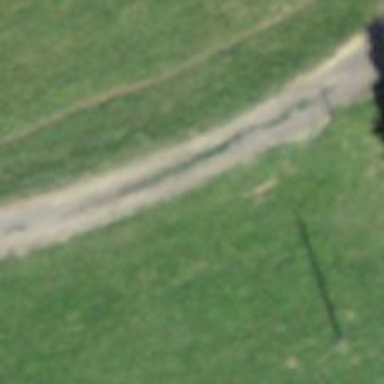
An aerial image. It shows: Gravel track with grade2 quality.